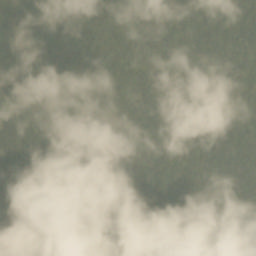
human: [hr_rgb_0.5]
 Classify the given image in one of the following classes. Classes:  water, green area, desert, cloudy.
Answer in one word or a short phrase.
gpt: cloudy